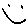
Label: smiley face